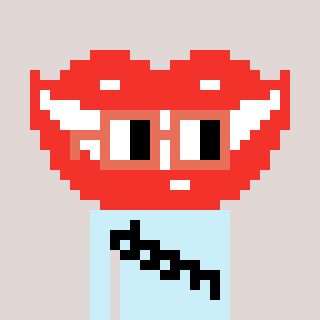
a pixel art character with square orange glasses, a smile-shaped head and a cold-colored body on a warm background